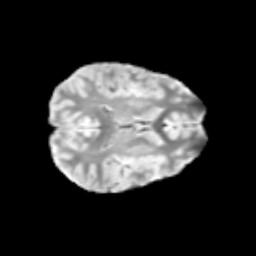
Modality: T2w
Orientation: axial
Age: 10
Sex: female
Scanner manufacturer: siemens
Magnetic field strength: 3 T
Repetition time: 3.8 s
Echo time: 0.07 s